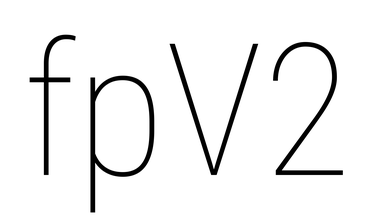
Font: Roboto_Condensed_Thin